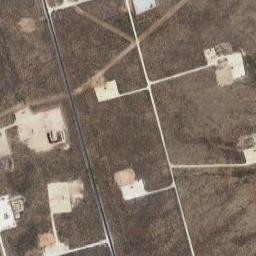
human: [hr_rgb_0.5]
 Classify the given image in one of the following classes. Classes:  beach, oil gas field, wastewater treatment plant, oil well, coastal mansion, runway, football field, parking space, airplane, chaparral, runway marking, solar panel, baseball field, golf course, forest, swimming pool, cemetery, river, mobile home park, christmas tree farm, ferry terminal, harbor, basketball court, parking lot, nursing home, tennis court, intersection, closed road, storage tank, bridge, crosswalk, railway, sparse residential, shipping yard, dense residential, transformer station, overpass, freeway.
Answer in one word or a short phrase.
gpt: oil gas field